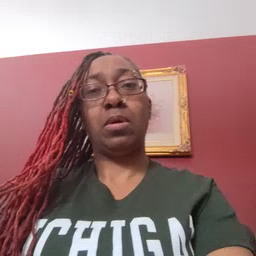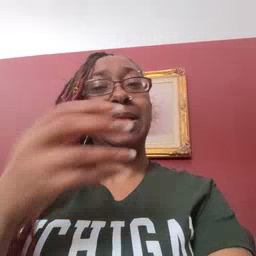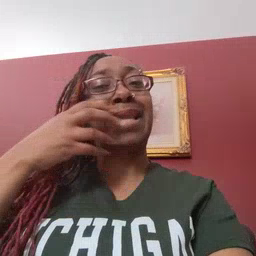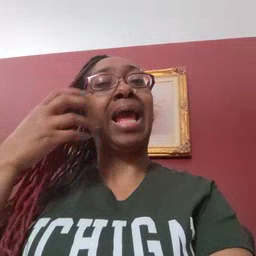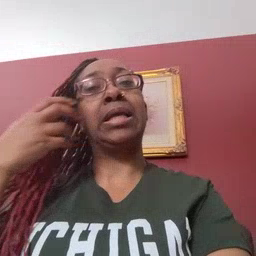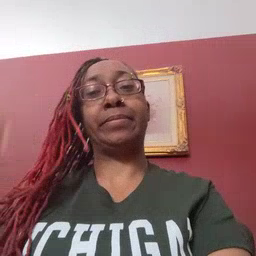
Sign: tiger